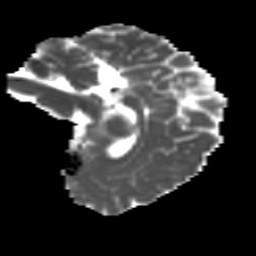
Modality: MD
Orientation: sagittal
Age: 16
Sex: male
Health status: ill
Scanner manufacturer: ge
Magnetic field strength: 3 T
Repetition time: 7.031 s
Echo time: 0.0835 s